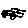
Label: car